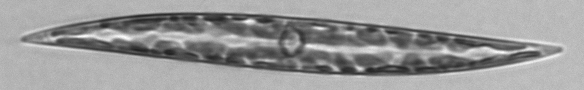
Label: Pleurosigma